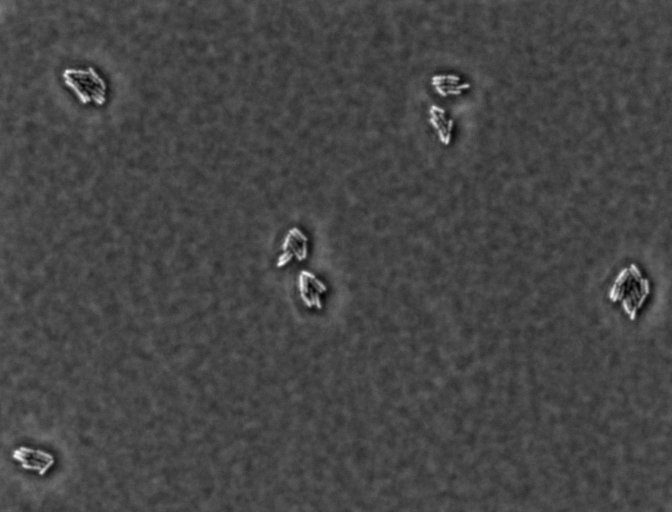
Salmonella enterica Enteritidis